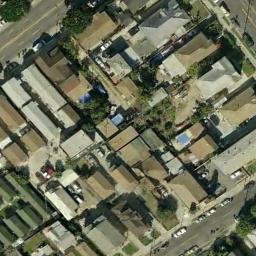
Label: dense_residential